Brain MRI, T1c slice (ischemic stroke SPES case)
Modalities acquired: T1c|T2|DWI|CBF|CBV|TTP|Tmax
Volume shape: 96x110x72 voxels, spacing: 2x2x2 mm
Slice 40 of 72
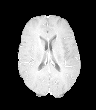
Lesion size: 27037 voxels